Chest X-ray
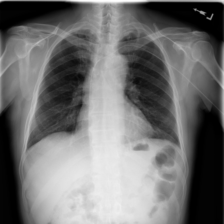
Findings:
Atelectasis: negative
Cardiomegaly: negative
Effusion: negative
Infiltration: negative
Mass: negative
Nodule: negative
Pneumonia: negative
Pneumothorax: negative
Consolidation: negative
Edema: negative
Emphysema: negative
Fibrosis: negative
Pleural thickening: negative
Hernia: negative